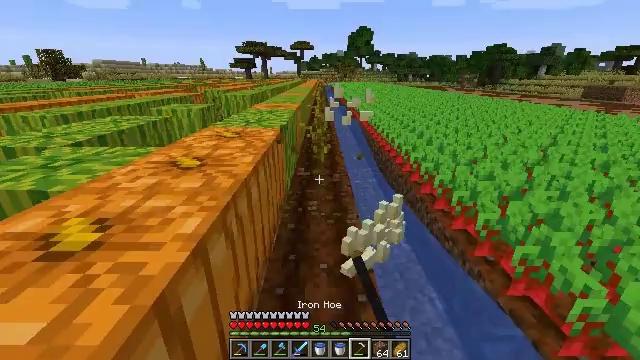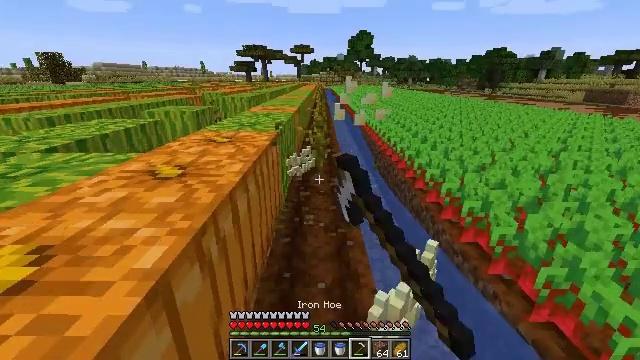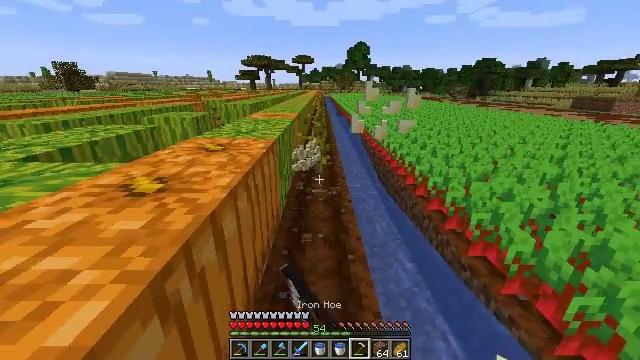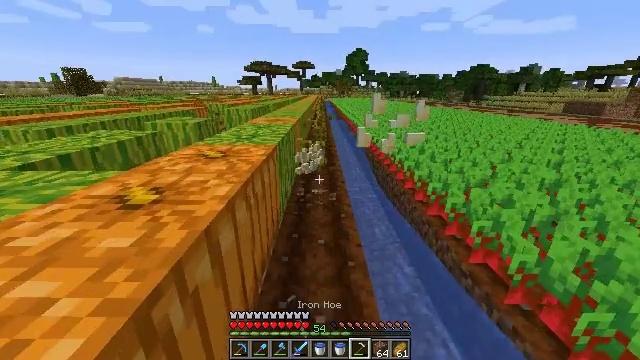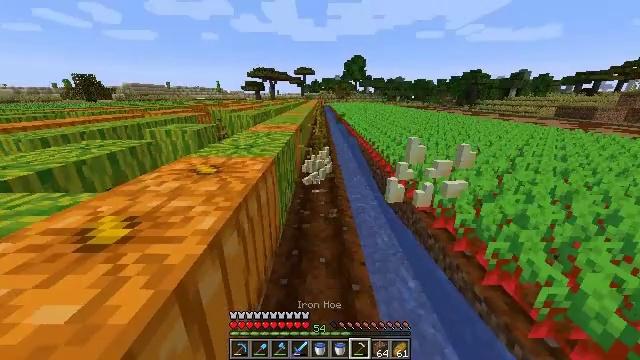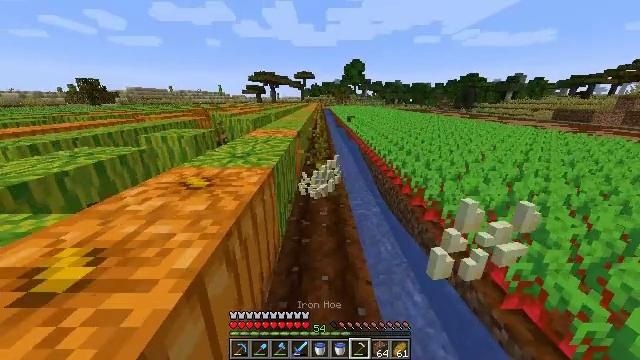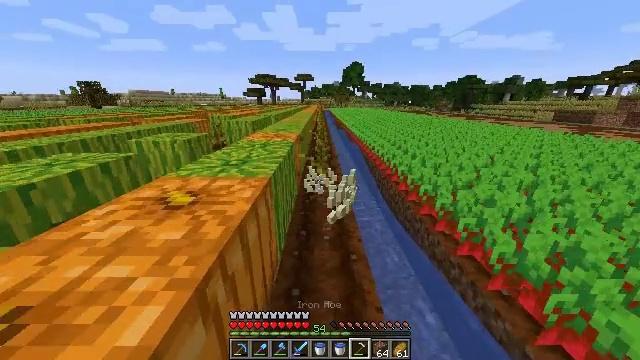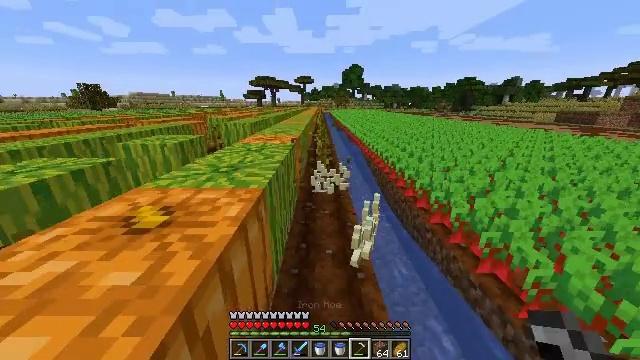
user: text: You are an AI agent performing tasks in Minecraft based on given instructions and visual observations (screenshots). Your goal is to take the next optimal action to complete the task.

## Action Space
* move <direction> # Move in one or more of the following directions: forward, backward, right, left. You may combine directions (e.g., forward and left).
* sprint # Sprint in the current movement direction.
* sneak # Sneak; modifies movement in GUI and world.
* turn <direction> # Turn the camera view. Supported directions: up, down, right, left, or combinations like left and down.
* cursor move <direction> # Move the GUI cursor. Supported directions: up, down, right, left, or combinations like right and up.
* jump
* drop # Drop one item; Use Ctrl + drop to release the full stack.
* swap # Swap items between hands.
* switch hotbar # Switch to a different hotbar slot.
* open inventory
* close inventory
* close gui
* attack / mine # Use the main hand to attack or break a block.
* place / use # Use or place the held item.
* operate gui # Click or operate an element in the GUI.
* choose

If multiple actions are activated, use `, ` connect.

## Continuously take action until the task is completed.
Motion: motion action
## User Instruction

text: Mine the pumpkin stem to harvest it.
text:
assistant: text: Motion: move forward, sprint, attack / mine
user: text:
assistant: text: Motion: move forward, sprint, attack / mine
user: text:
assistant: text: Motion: move forward, sprint, attack / mine
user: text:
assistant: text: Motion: move forward, sprint, attack / mine
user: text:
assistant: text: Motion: move forward, sprint, attack / mine
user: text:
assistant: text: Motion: move forward, sprint, attack / mine
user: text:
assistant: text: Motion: move forward, sprint, attack / mine
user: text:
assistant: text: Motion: sprint, attack / mine